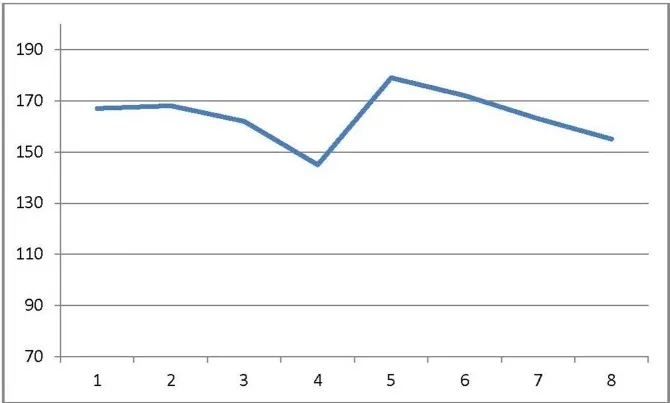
Results for externalizing behavior problems (parent report). ECBI (Eyberg Child Behavior Inventory) clinical cut-off score is 132; x-axis is the session number.
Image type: chart (chart)